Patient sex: M
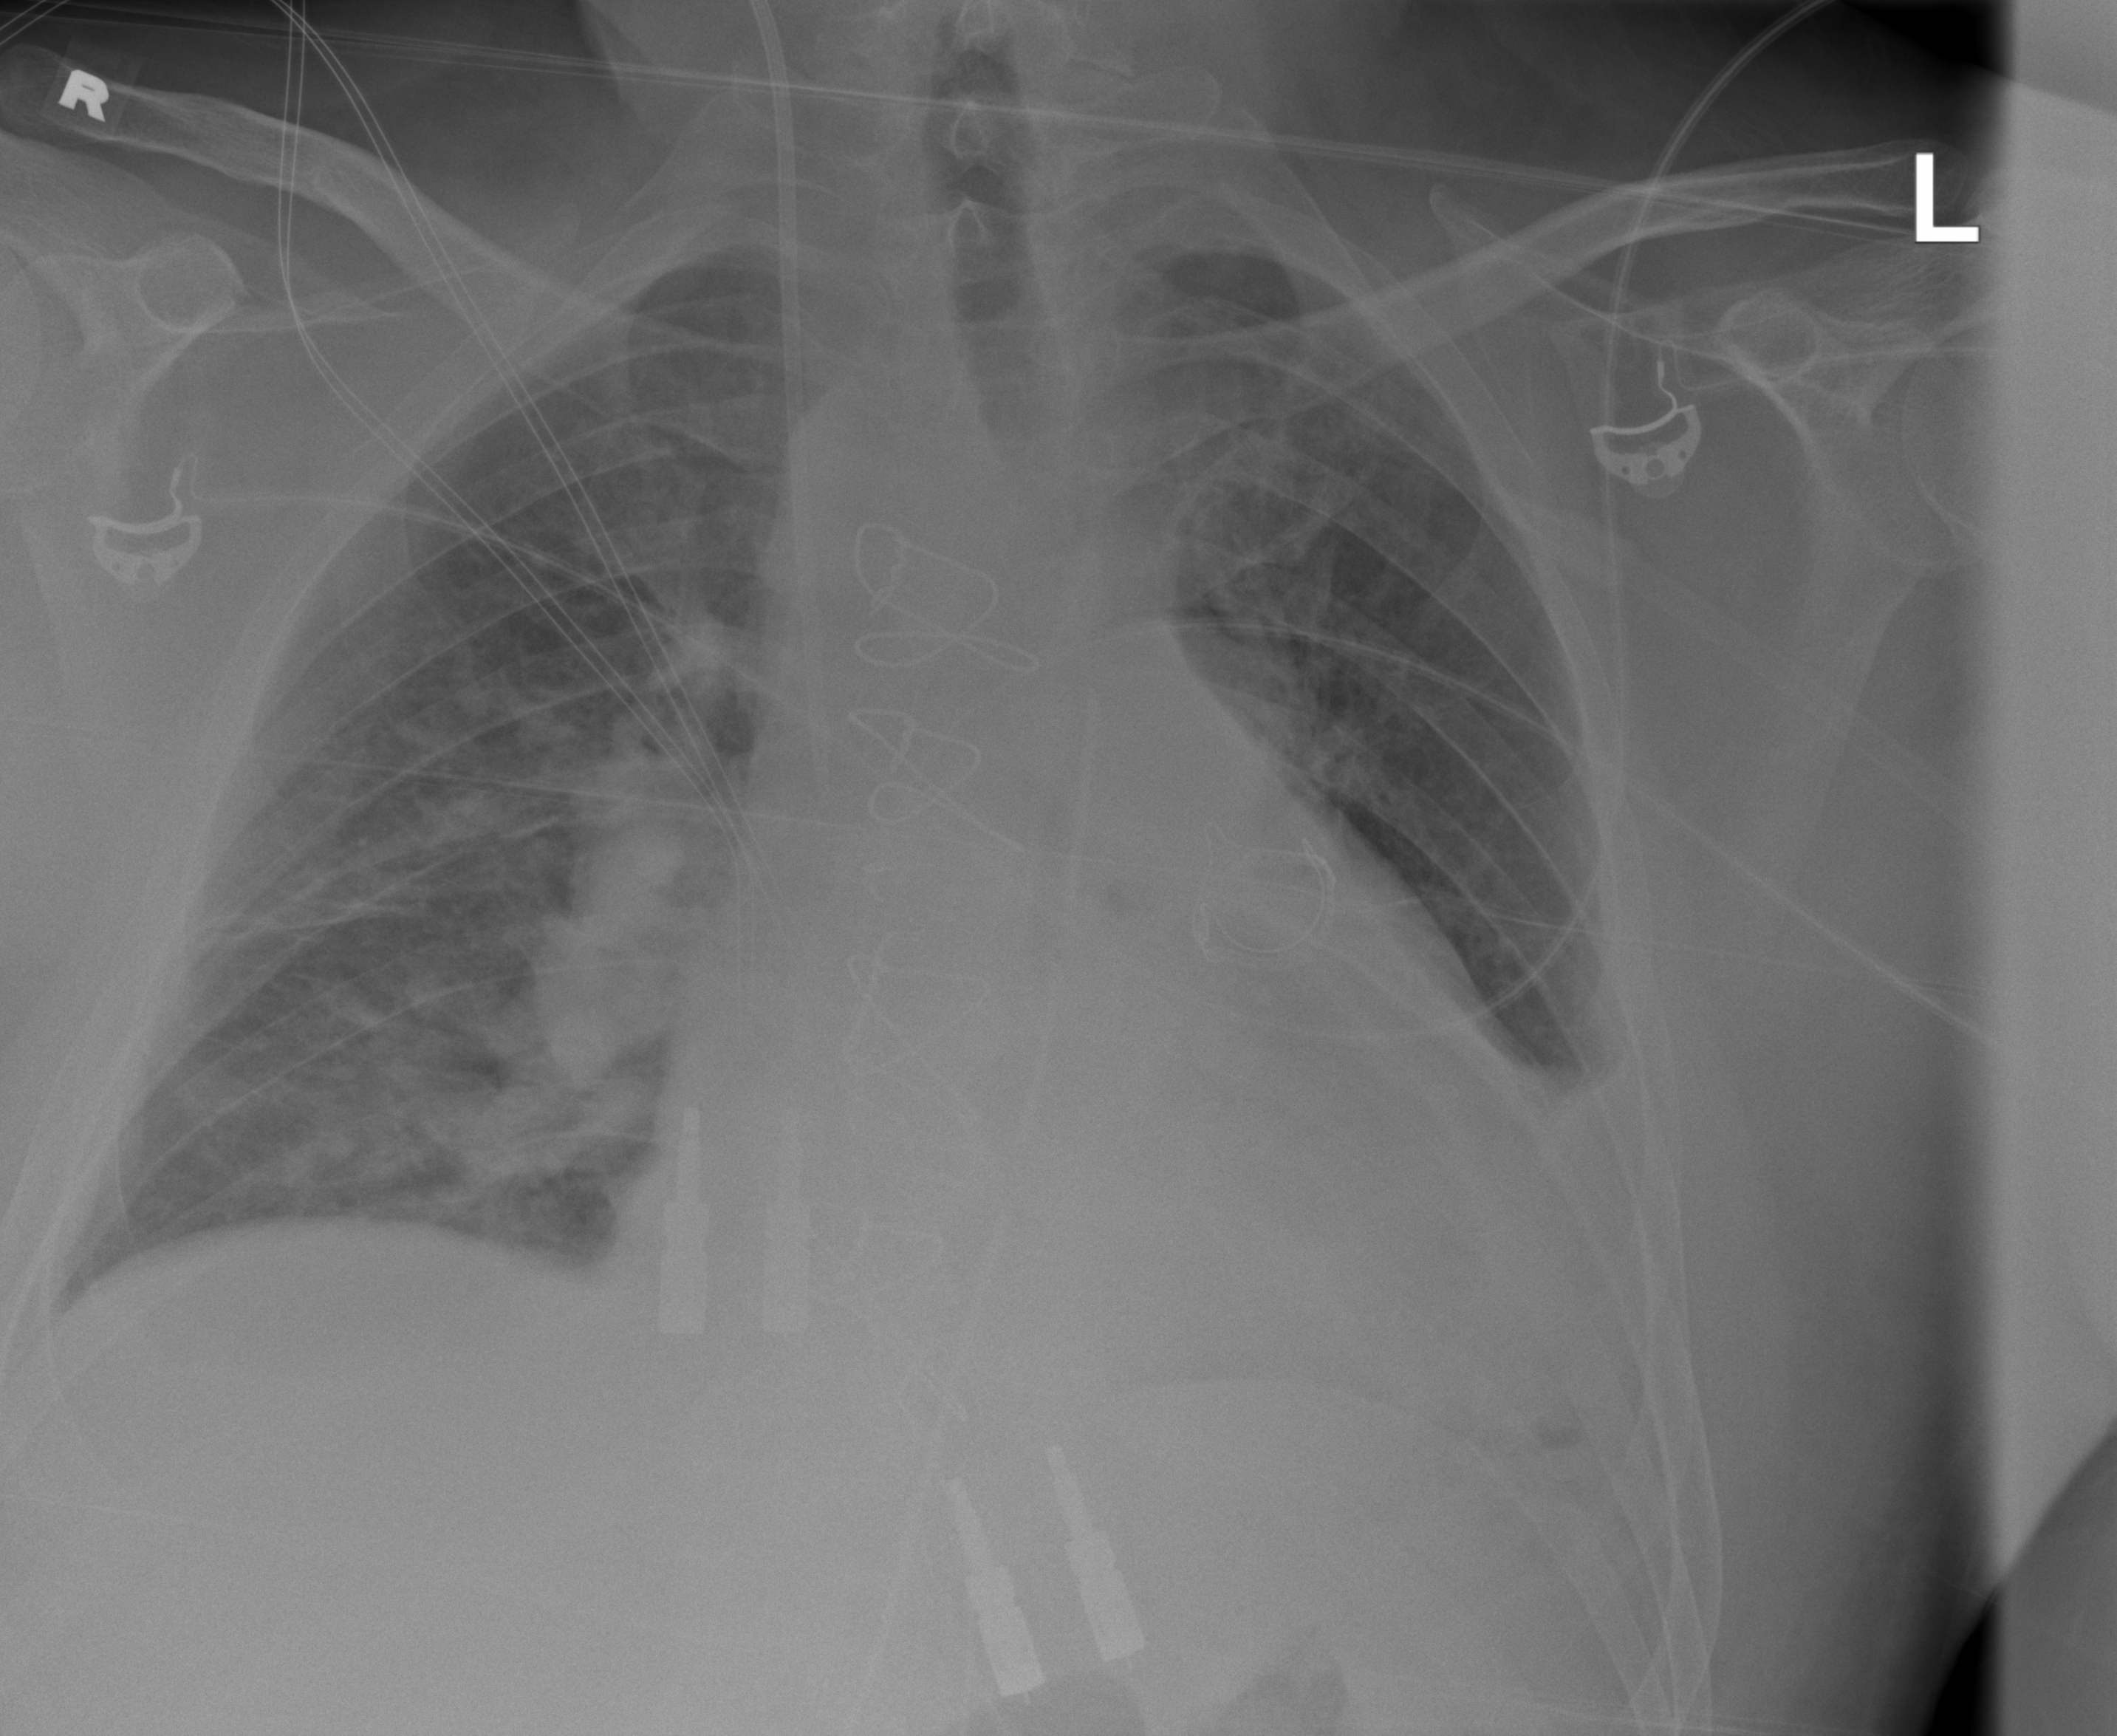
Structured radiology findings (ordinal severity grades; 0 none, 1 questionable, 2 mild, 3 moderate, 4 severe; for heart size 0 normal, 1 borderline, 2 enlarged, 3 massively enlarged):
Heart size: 2
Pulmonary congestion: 2
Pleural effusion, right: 0
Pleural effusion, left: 2
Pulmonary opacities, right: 2
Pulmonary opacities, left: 1
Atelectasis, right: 2
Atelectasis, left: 2